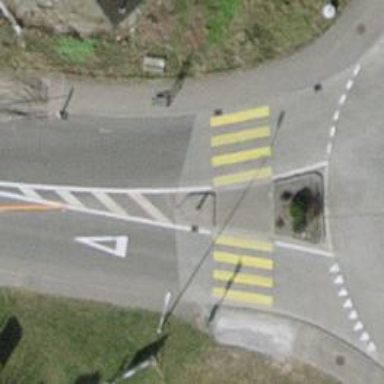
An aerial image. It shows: Zebra crossing at uncontrolled and marked intersection.